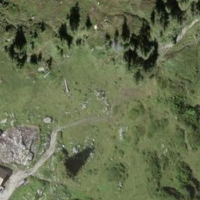
EUNIS habitat code: 26
Species observed at this site:
Alnus alnobetula